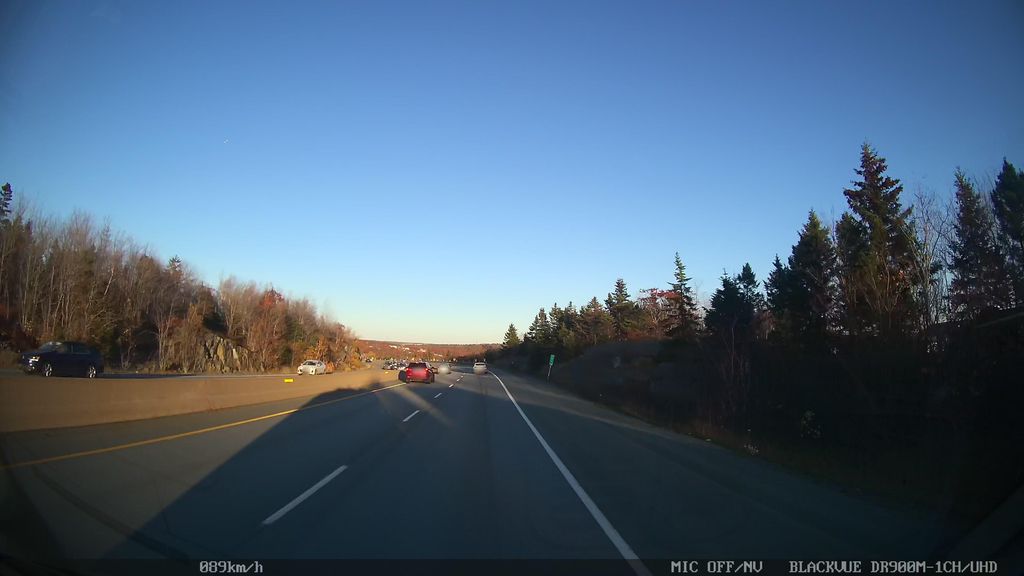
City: halifax